Question: I have a "*.caf" file, I can play it, but I need progress of playing, and jump to any position of music track. How to implement it?

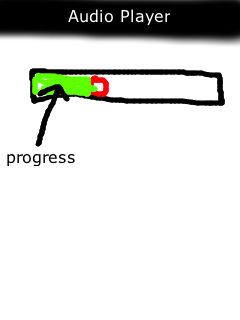
Answer: AVAudioPlayer has property currentTime which can be use either for picking position
or setting position
then u can easily implement progress bar or UI Slider according this values.